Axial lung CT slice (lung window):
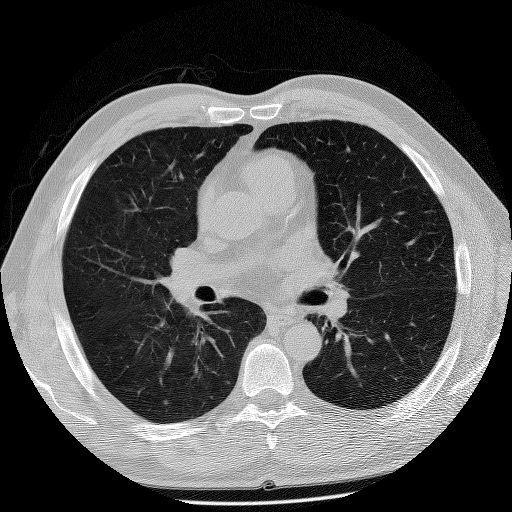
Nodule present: yes
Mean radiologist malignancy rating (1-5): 3